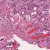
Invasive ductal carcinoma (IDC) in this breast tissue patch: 1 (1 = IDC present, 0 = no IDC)